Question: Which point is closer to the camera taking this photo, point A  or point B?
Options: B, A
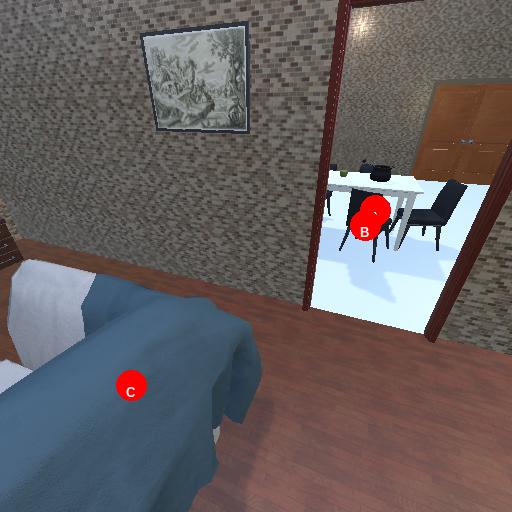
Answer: B